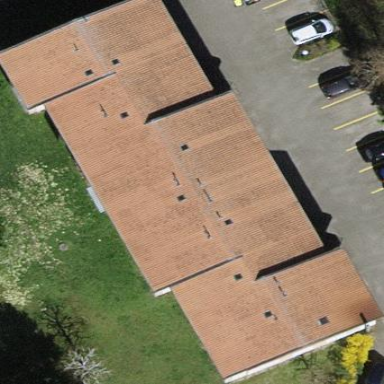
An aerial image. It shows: Gabled roof adorns the apartments building.